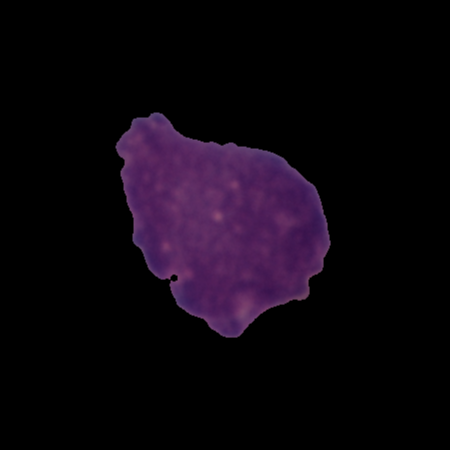
Label: cancer